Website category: auto
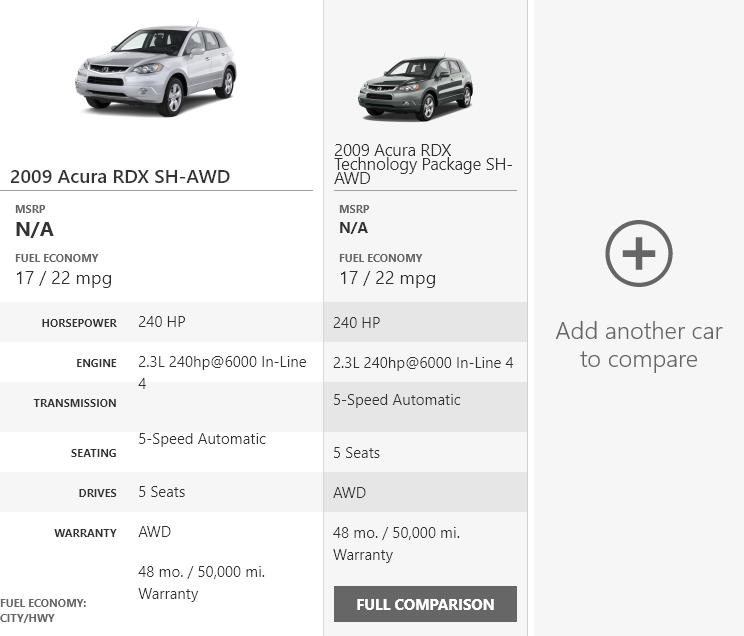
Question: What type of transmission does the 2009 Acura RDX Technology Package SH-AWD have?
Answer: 5-Speed Automatic

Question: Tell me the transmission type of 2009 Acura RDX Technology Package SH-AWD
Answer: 5-Speed Automatic

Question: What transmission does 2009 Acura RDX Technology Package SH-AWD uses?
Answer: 5-Speed Automatic

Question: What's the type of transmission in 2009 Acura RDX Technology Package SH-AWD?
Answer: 5-Speed Automatic

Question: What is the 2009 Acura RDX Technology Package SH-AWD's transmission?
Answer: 5-Speed Automatic

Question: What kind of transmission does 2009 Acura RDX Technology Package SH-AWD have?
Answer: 5-Speed Automatic

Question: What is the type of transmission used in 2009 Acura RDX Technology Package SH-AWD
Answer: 5-Speed Automatic

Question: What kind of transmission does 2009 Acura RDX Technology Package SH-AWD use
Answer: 5-Speed Automatic

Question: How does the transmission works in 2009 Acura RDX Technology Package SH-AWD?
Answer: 5-Speed Automatic

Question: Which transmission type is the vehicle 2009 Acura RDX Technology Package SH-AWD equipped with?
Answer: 5-Speed Automatic

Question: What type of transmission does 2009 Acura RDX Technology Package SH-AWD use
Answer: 5-Speed Automatic

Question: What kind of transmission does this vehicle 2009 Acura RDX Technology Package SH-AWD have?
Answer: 5-Speed Automatic

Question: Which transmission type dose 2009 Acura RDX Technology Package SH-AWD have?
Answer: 5-Speed Automatic

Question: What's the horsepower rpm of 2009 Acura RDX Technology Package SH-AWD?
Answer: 240 HP

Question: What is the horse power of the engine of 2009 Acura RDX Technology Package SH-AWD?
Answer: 240 HP

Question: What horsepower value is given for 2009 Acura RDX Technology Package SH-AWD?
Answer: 240 HP

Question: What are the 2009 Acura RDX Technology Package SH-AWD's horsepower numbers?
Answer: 240 HP

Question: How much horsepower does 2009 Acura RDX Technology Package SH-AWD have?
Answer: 240 HP

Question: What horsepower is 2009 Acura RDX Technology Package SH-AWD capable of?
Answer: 240 HP

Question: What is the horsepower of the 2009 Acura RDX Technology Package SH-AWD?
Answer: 240 HP

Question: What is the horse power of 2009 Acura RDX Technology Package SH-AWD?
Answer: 240 HP

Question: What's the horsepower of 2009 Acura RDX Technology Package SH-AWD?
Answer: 240 HP

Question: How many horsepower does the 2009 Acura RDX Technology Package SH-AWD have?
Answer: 240 HP

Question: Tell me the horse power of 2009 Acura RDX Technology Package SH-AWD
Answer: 240 HP

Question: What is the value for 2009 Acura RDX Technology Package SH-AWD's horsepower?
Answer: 240 HP

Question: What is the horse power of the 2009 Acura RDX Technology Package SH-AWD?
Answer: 240 HP

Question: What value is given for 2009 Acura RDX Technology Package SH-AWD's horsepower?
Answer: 240 HP

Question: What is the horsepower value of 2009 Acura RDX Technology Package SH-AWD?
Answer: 240 HP

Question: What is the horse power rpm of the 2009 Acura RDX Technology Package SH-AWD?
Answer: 240 HP

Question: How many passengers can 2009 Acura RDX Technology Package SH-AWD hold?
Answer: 5 Seats

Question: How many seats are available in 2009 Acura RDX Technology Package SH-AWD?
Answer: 5 Seats

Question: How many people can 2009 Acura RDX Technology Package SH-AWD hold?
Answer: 5 Seats

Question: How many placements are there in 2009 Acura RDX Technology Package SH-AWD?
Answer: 5 Seats

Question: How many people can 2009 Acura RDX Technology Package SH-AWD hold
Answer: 5 Seats

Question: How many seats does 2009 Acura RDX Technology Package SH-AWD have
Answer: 5 Seats

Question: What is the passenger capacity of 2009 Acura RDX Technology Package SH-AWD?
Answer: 5 Seats

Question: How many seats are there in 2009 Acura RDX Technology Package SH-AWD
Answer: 5 Seats

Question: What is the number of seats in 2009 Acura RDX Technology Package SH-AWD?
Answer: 5 Seats

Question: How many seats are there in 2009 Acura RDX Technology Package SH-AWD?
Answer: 5 Seats

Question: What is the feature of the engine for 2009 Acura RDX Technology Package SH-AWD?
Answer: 2.3L 240hp@6000 In-Line 4

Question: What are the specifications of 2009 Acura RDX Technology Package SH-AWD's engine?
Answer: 2.3L 240hp@6000 In-Line 4

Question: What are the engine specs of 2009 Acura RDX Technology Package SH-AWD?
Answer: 2.3L 240hp@6000 In-Line 4

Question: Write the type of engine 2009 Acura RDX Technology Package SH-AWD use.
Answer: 2.3L 240hp@6000 In-Line 4

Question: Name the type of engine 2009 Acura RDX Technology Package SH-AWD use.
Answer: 2.3L 240hp@6000 In-Line 4

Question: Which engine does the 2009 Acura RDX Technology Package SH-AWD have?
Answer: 2.3L 240hp@6000 In-Line 4

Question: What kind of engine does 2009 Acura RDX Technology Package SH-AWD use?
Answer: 2.3L 240hp@6000 In-Line 4

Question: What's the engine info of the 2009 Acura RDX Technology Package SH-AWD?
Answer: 2.3L 240hp@6000 In-Line 4

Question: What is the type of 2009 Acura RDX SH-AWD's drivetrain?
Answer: AWD

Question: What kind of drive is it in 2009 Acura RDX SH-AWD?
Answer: AWD

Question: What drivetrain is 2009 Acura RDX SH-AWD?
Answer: AWD

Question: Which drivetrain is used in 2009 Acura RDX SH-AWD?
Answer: AWD

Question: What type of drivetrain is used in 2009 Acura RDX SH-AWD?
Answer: AWD

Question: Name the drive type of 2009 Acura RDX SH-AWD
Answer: AWD

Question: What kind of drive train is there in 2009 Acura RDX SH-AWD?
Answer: AWD

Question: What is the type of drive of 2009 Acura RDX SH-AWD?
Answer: AWD

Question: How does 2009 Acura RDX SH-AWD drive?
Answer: AWD

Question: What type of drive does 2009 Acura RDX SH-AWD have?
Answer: AWD

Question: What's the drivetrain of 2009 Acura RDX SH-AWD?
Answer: AWD

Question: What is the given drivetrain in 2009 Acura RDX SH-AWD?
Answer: AWD

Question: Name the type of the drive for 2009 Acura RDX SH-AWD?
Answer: AWD

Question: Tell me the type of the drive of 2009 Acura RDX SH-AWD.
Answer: AWD

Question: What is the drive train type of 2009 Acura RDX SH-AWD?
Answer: AWD

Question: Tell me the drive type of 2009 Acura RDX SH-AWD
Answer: AWD

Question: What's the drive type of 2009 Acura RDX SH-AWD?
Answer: AWD